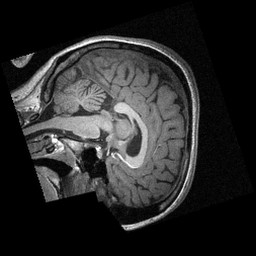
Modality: T1w
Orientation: sagittal